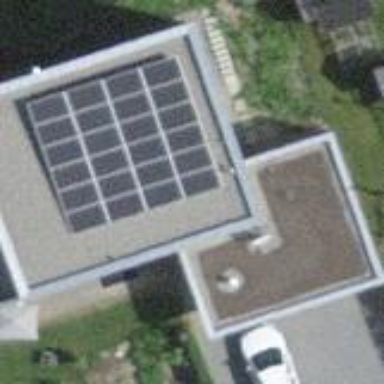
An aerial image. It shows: Solar power generator using photovoltaic method with solar photovoltaic panel types.